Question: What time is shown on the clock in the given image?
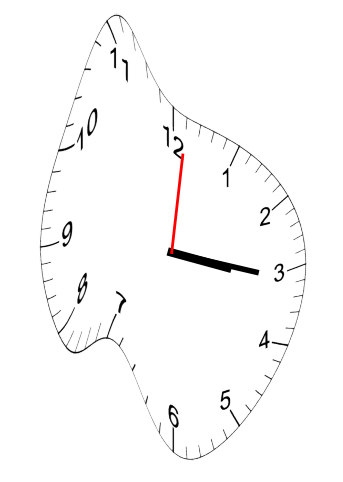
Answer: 03:16:01